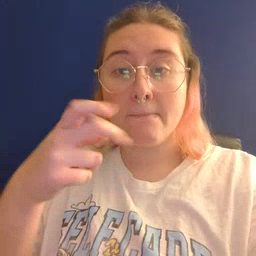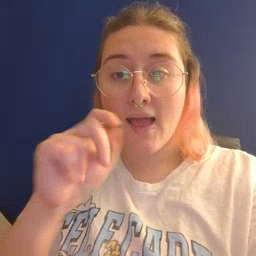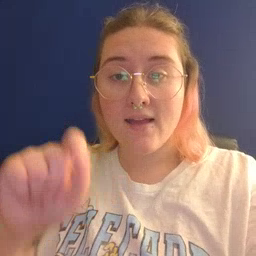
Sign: pen